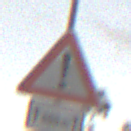
Verkehrszeichen: Gefahrenstelle
Zusatzzeichen unten: LaengeEinerStrecke1
Umgebung: Outdoor, RoadRail
Tageszeit: SunriseSunset
Wetter: PartlyCloudy
Licht: Natural
Jahreszeit: NotSpecified
Kontrast: LowContrast